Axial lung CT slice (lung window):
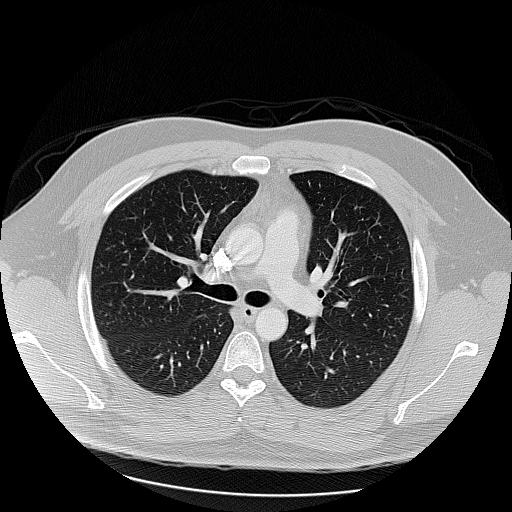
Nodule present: no